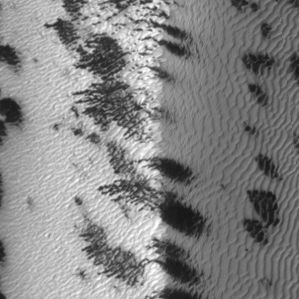
Label: frost